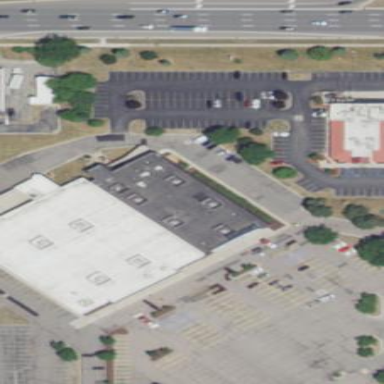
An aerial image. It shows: Building.